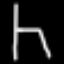
Label: chair